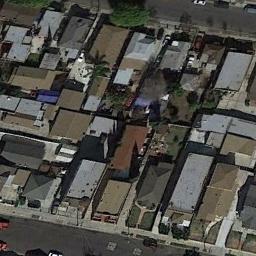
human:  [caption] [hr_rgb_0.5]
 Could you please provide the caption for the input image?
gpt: The road beside the residential area is very narrow .

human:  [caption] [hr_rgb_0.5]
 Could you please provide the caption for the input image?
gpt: The dense residential is next to the road .

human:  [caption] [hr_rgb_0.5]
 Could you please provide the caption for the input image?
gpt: Many roads and neatly arranged houses in densely populated areas .

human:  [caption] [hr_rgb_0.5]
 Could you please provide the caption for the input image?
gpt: A dense residential area with lots of houses next to each other is surrounded by some roads .

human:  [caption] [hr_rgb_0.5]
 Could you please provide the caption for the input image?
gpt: There are buildings of different colors on a dense residential area .